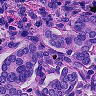
Metastatic tissue present: yes